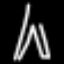
Label: The Eiffel Tower